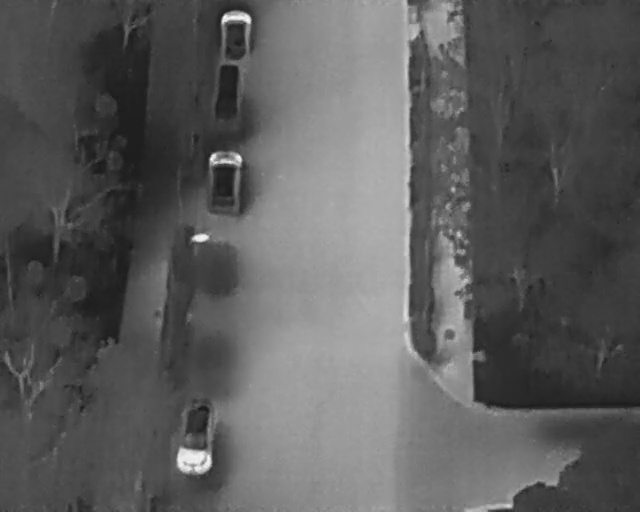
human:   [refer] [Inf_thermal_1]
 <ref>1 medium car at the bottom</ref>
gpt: <box>[[24, 81, 36, 88, 3]]</box>

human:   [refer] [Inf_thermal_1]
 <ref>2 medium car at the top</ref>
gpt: <box>[[32, 3, 40, 10, 1], [30, 15, 40, 20, 3]]</box>